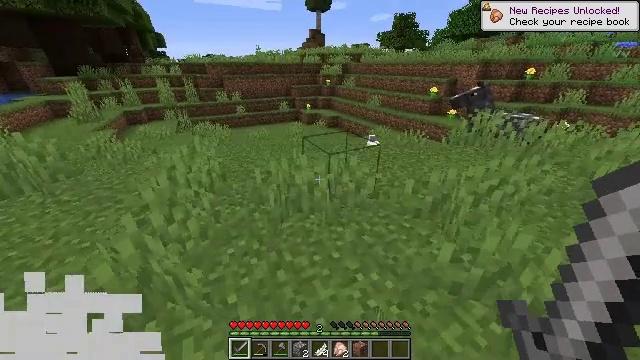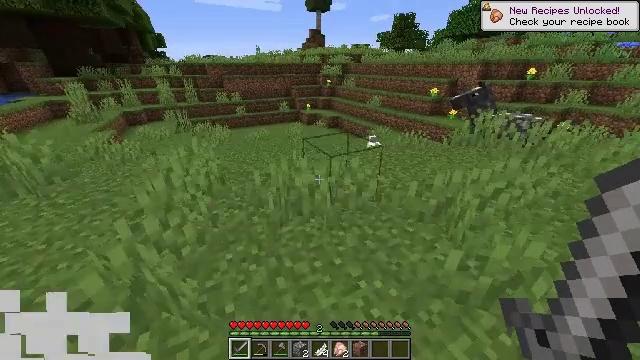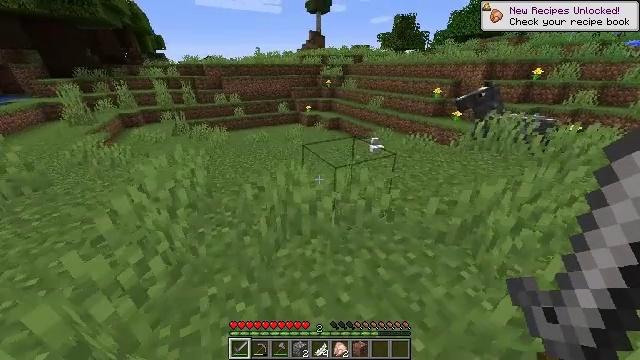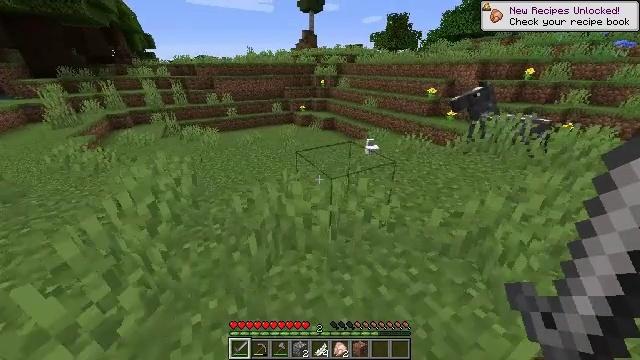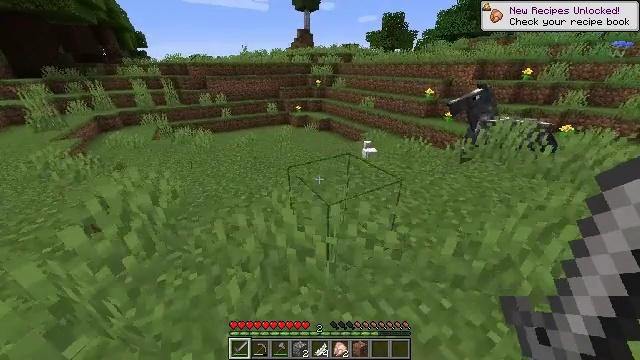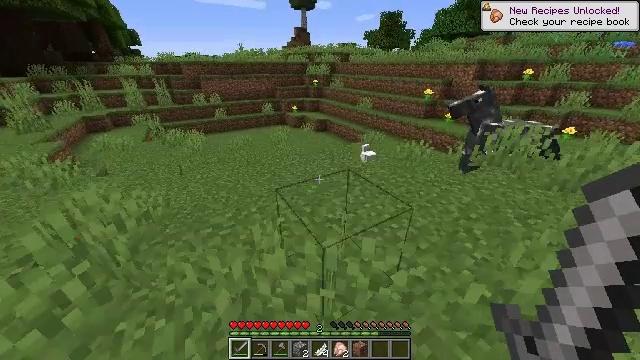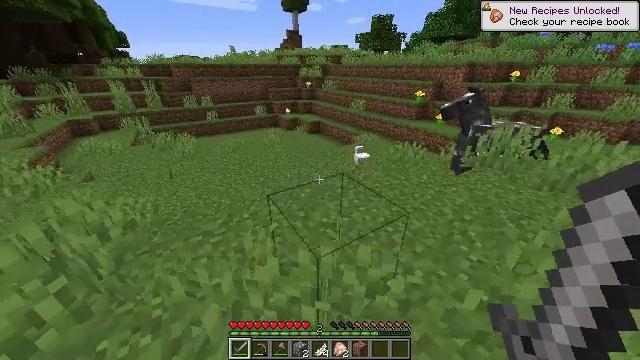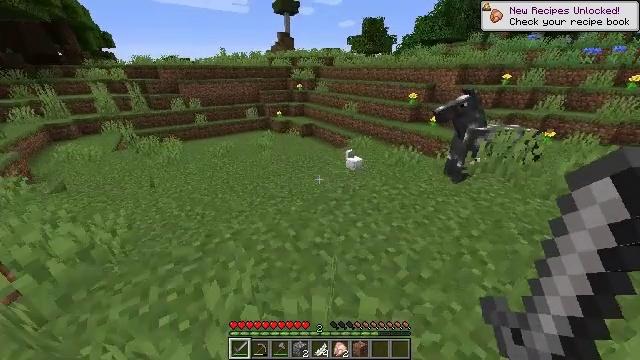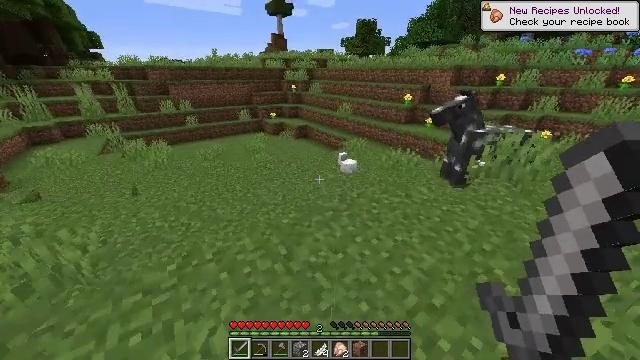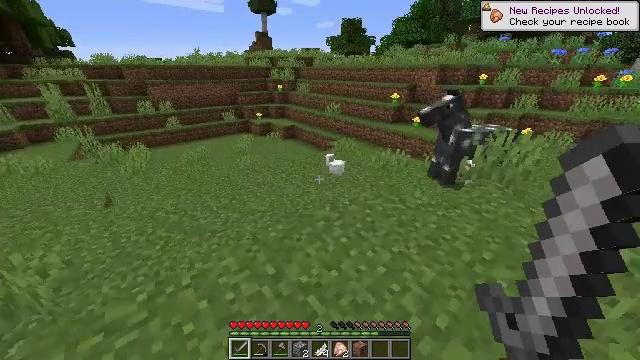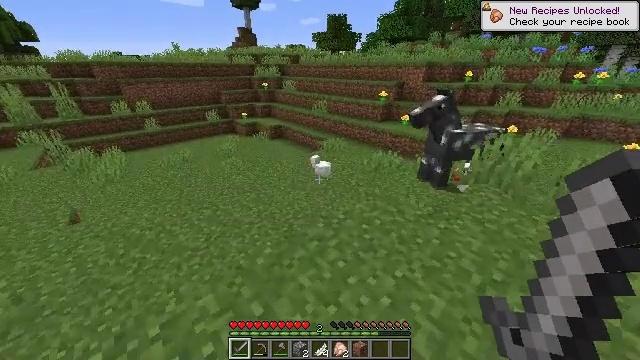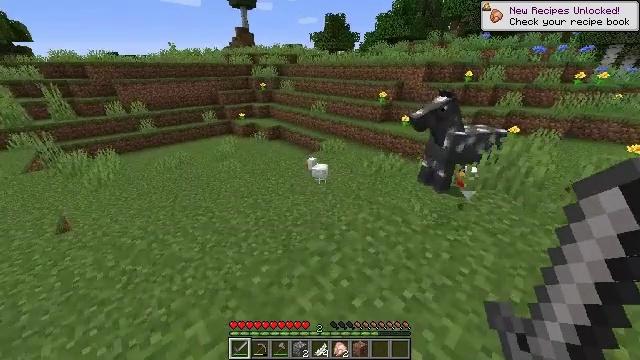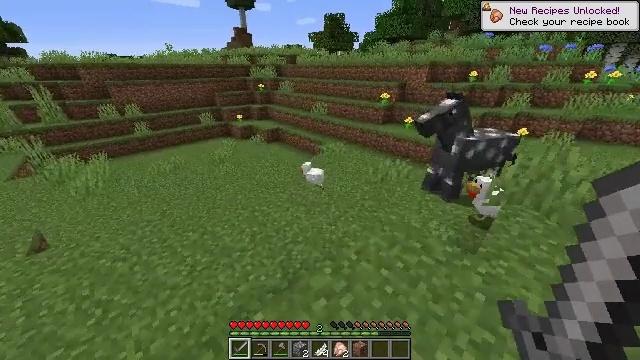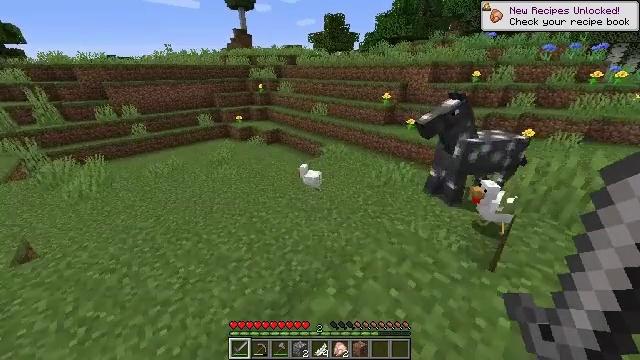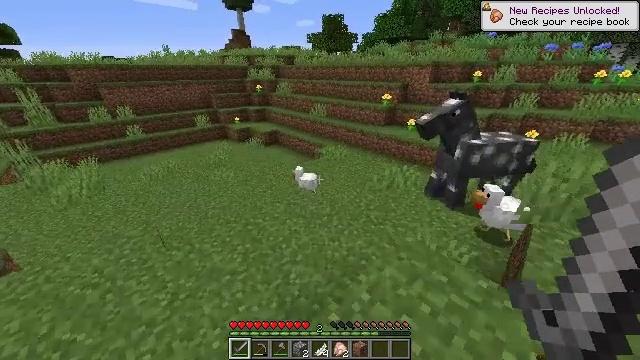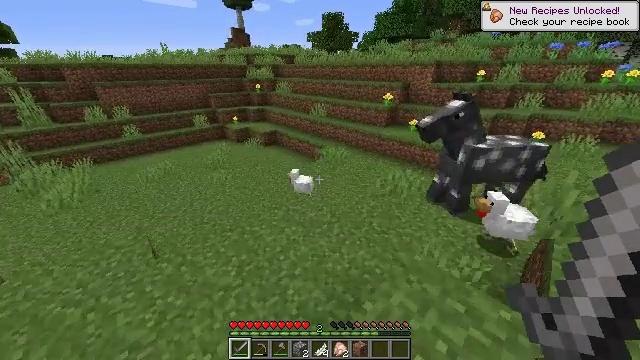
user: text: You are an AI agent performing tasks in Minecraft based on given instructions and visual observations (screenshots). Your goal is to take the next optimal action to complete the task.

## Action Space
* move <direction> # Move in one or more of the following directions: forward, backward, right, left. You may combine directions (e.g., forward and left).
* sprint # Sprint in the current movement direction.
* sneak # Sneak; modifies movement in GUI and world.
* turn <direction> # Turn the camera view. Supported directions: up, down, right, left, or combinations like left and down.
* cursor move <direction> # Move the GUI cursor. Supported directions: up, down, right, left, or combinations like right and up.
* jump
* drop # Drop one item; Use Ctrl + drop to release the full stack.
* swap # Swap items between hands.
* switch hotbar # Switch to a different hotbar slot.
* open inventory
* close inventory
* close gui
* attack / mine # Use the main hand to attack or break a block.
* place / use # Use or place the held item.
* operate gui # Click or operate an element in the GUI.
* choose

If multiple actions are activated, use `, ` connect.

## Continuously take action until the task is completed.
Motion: motion action
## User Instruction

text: Kill mobs.
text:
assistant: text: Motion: move forward, sprint
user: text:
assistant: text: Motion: move forward, sprint
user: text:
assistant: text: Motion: move forward, sprint, turn right
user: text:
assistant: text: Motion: move forward, sprint, turn right
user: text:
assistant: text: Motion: move forward, sprint
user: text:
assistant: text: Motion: move forward, sprint, turn right
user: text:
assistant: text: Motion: move forward, sprint, turn right
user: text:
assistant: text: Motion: move forward, sprint, turn right
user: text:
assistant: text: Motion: move forward, sprint, turn right
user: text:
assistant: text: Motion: move forward, sprint, turn right
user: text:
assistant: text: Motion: move forward, sprint
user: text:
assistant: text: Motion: move forward, sprint
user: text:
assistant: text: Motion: move forward, sprint
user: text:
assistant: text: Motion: move forward, sprint
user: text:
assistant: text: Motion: move forward, sprint
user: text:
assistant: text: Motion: move forward, sprint
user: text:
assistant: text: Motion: move forward, sprint
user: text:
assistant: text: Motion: move forward, sprint, turn down
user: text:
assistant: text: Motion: move forward, sprint, turn left and down
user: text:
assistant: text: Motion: move forward, turn left and down
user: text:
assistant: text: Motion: move forward, turn left and down
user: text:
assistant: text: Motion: move forward, turn left and down
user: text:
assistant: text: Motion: move forward, turn left
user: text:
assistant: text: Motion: move forward, turn left
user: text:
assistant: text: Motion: move forward, turn left
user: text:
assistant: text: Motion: move forward, turn left
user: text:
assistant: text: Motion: move forward, turn left
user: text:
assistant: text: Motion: move forward
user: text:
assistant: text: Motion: move forward, turn left
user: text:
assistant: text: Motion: move forward